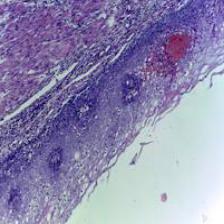
Diagnosis: Normal